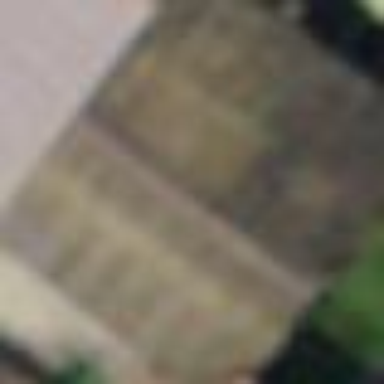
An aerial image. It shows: Shed building.